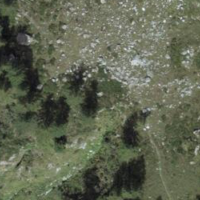
EUNIS habitat code: 31
Species observed at this site:
Chamaenerion angustifolium